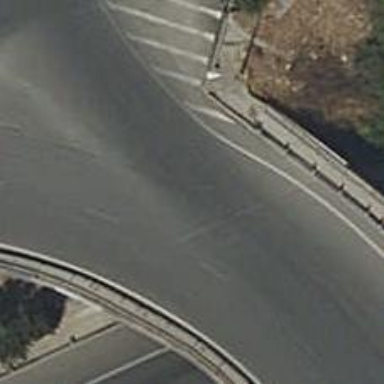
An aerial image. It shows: Roundabout at primary highway.